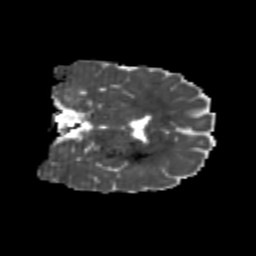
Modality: MD
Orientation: coronal
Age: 23
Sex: male
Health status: healthy
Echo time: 0.074 s